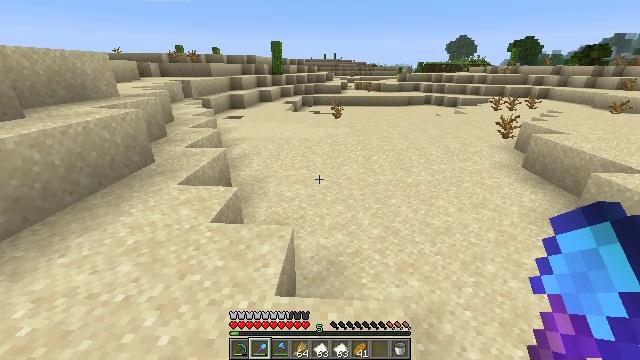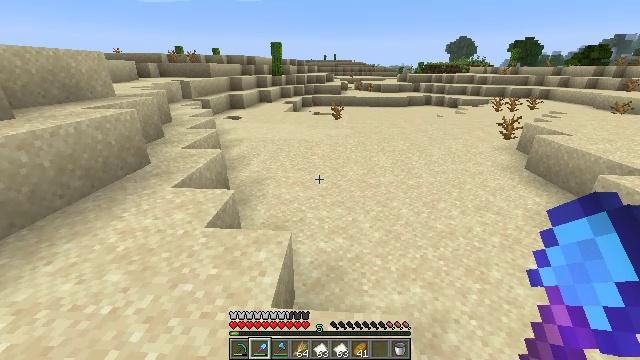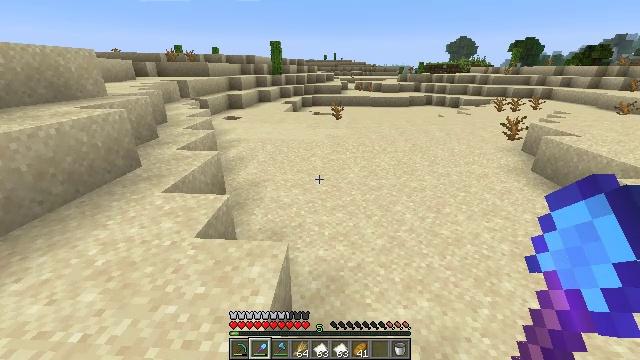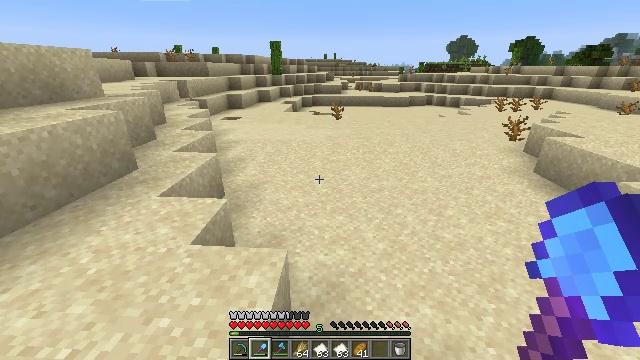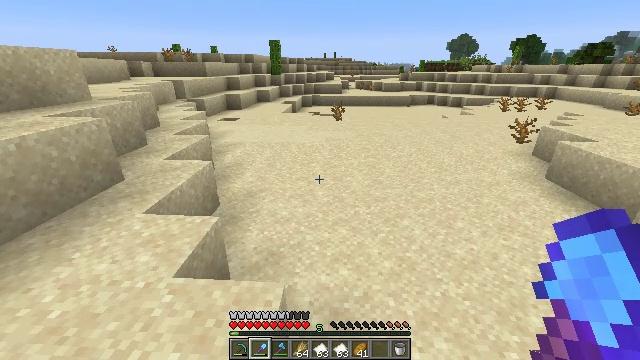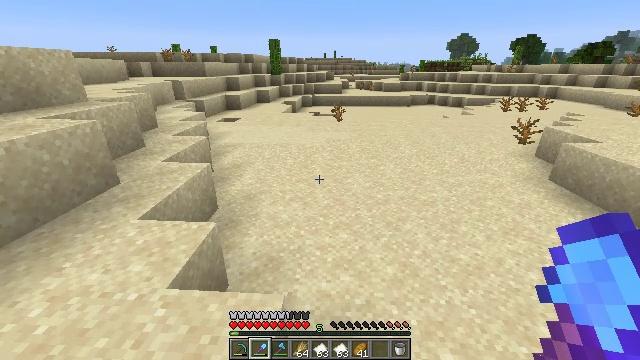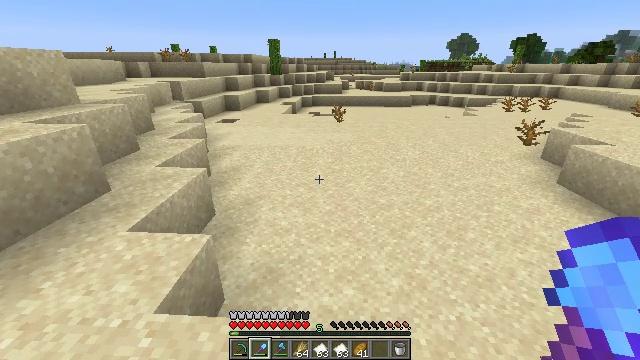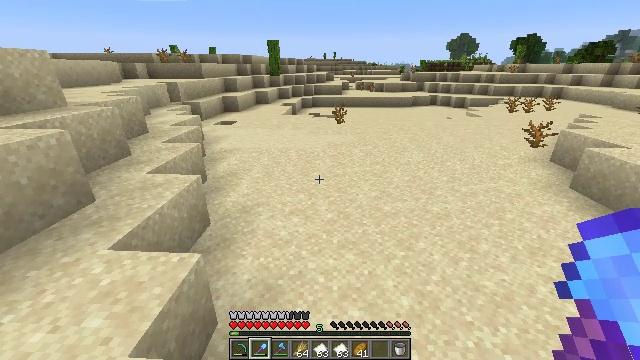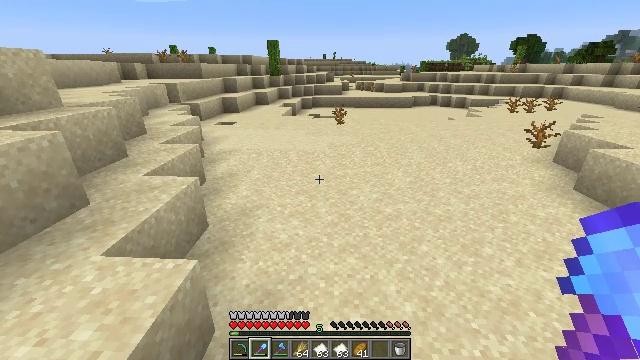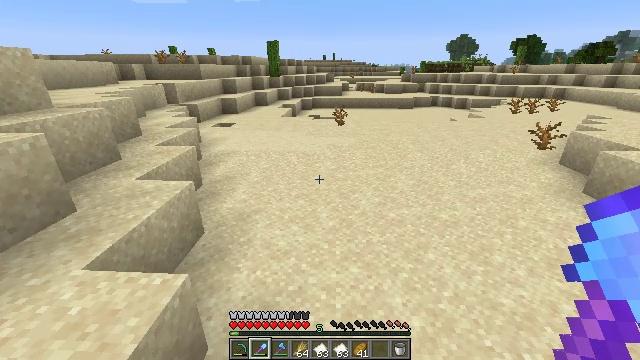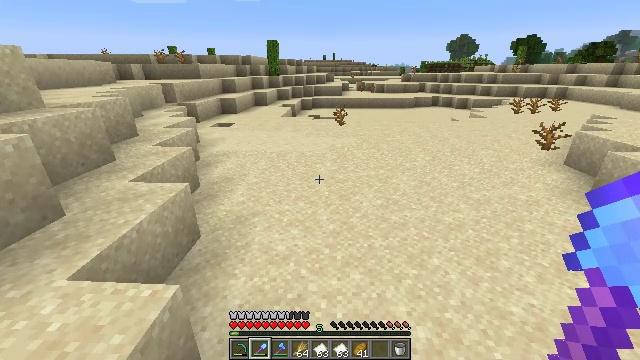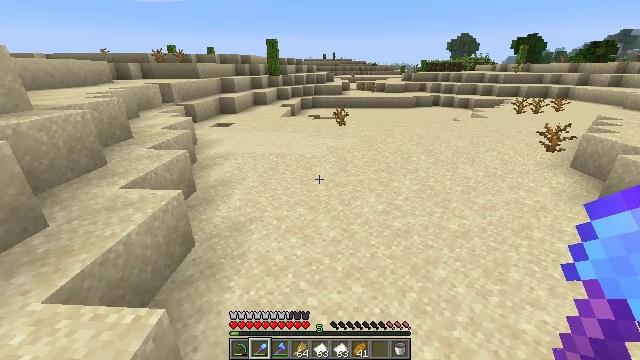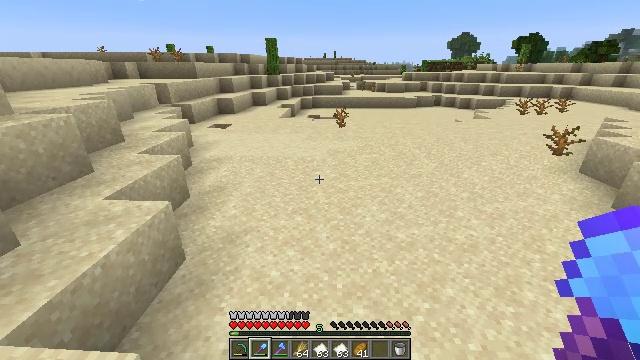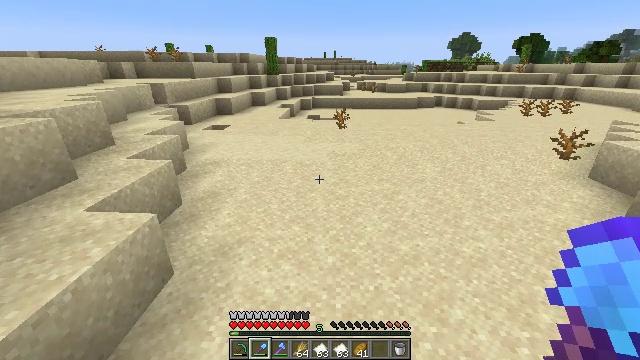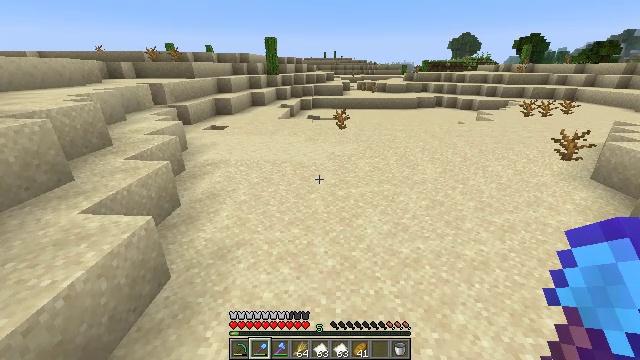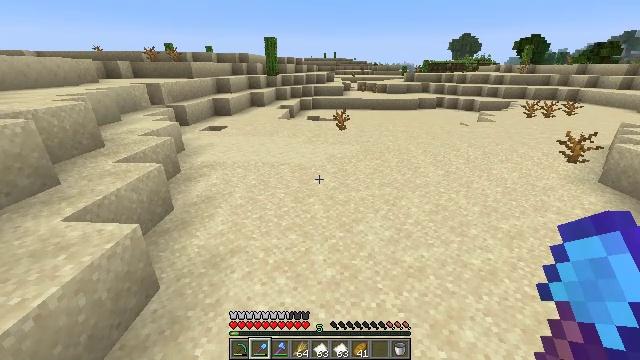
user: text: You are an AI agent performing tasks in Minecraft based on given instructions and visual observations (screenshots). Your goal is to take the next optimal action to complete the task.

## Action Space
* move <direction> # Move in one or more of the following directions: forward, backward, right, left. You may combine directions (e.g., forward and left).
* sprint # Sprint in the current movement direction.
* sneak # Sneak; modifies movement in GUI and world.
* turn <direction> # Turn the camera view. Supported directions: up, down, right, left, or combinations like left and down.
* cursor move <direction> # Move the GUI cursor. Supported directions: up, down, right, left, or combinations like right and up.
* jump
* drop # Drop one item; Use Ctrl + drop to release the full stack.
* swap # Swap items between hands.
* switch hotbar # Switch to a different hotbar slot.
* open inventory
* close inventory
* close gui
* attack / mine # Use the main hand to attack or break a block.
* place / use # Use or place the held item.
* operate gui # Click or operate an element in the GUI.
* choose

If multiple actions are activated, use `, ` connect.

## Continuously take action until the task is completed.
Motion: motion action
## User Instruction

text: Mine smooth sandstone using a pickaxe.
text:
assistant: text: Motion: move forward
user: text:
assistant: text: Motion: move forward
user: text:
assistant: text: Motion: move forward
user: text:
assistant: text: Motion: move forward
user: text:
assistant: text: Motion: move forward
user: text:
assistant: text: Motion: move forward
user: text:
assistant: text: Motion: move forward
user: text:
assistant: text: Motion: move forward
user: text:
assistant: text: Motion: move forward
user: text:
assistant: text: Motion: move forward
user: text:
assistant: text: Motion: move forward
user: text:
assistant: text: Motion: move forward
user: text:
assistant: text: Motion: move forward
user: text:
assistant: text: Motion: move forward
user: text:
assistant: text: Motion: move forward
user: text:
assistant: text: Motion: move forward
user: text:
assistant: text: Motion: move forward
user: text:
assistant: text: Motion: move forward
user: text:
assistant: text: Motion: move forward
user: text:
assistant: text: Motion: move forward
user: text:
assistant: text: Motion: move forward
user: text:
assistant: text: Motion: move forward
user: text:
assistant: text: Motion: move forward
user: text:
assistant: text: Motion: move forward
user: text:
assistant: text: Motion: move forward
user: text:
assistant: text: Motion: move forward
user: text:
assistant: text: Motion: move forward
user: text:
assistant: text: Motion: move forward
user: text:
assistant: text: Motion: move forward, turn left
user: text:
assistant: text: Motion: move forward, turn left and down